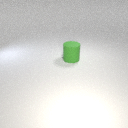
large green rubber cylinder